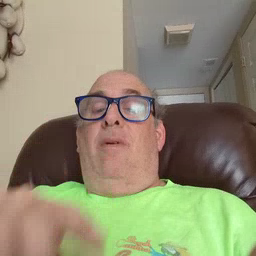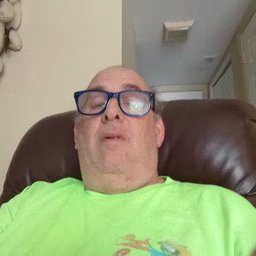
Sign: mom